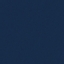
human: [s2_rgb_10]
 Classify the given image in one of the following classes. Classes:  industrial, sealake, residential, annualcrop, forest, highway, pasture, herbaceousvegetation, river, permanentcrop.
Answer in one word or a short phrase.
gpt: SeaLake